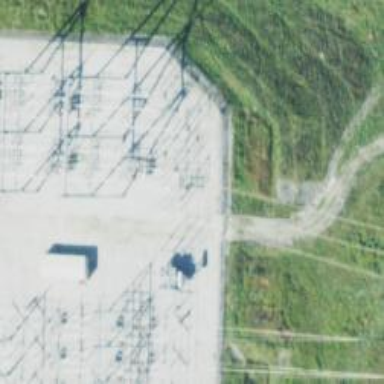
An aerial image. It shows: Switch for power supply.